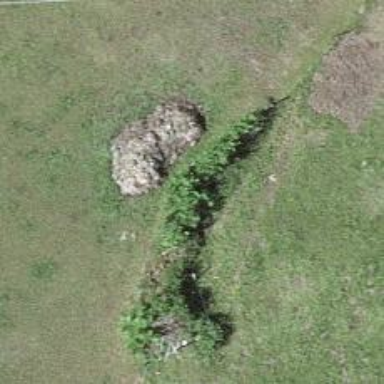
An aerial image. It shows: Dry stone wall barrier.